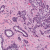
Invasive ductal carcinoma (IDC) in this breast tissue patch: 1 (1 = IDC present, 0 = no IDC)